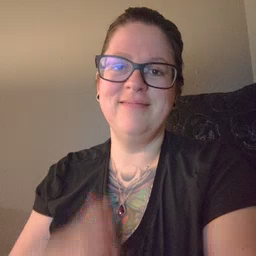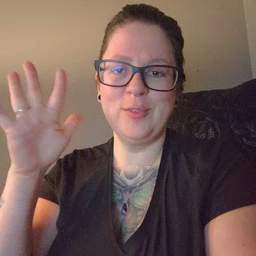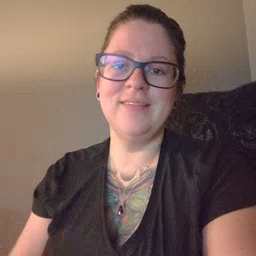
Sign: noisy